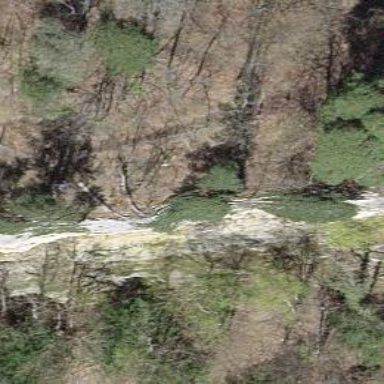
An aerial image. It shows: Natural cliff.